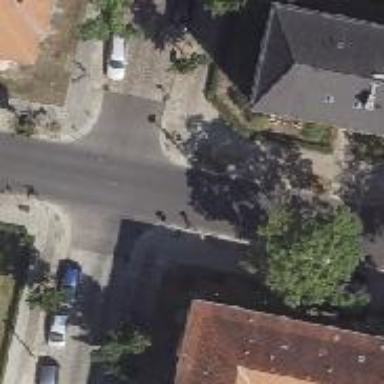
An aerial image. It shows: Residential road with asphalt surface and sidewalks on both sides. The left sidewalk is made of sett.